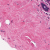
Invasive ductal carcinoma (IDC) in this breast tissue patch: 0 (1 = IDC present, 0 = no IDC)